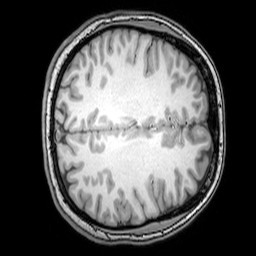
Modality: T1w
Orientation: axial
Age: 26
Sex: female
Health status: healthy
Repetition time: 0.081 s
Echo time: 0.037 s